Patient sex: F
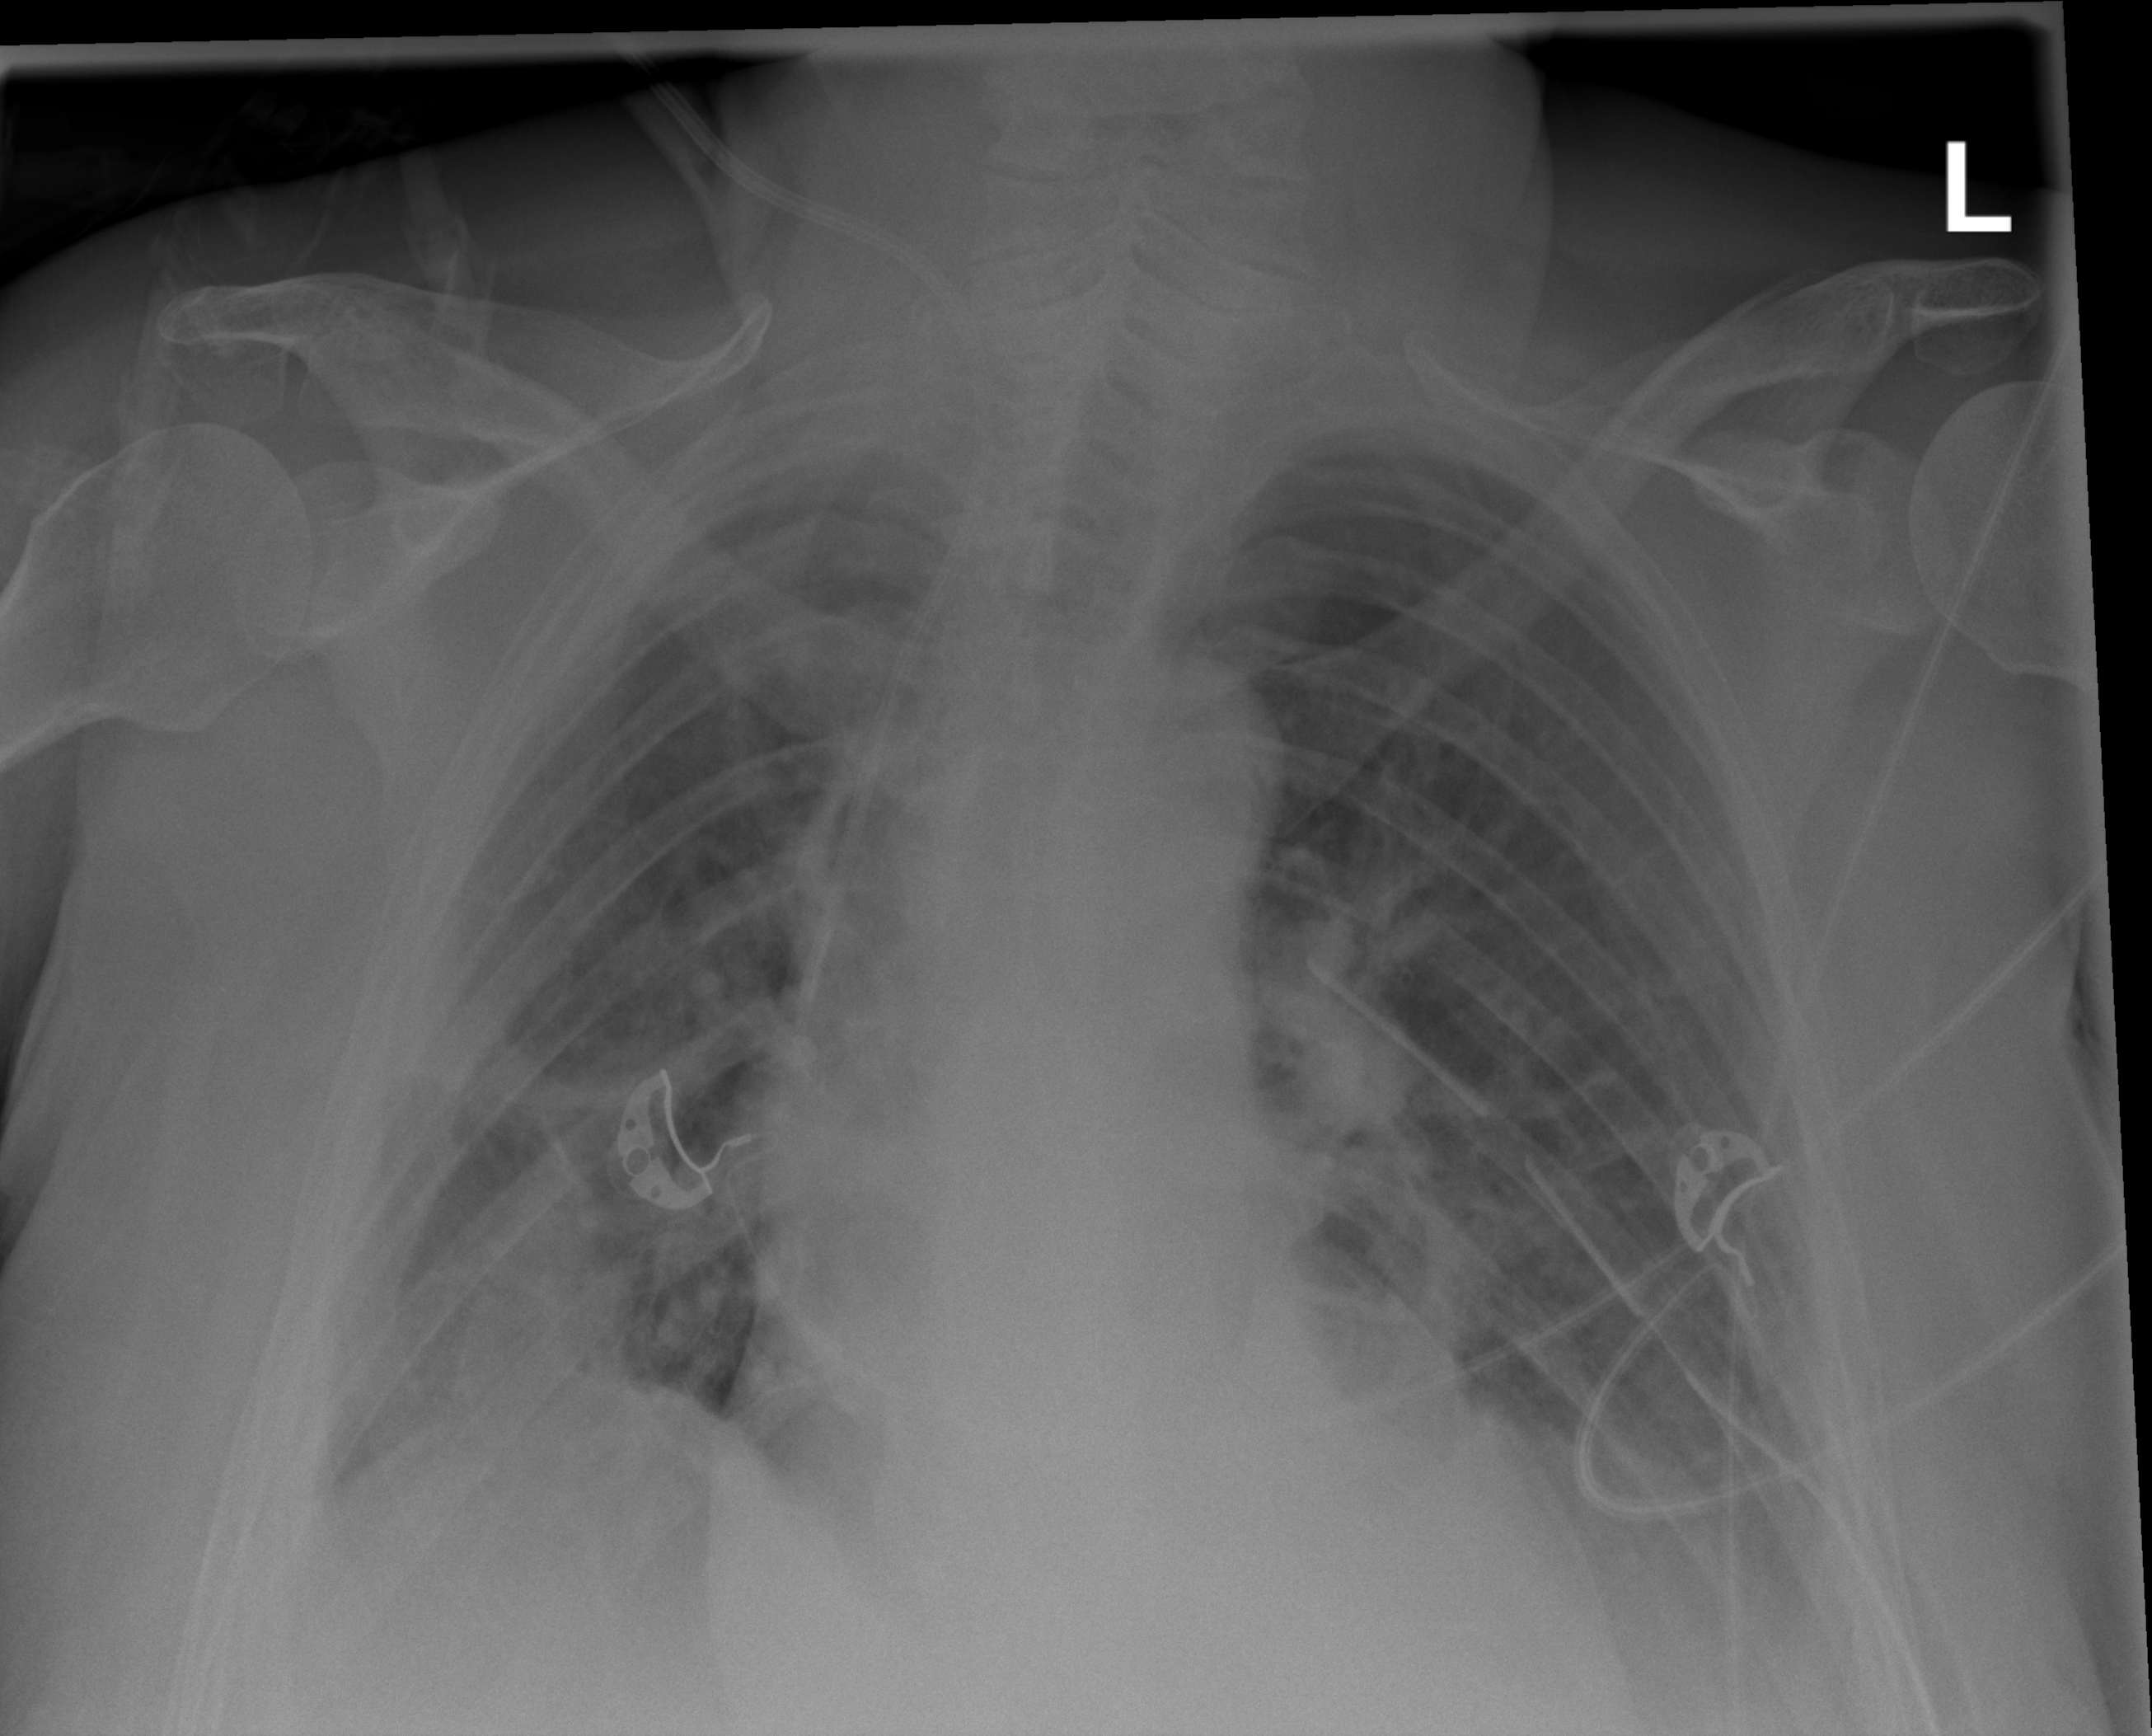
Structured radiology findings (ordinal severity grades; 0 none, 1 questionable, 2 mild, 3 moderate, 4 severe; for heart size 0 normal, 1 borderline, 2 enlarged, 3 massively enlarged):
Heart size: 2
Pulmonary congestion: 0
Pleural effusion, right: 2
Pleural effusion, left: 2
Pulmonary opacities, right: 1
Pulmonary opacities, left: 0
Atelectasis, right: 2
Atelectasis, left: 2